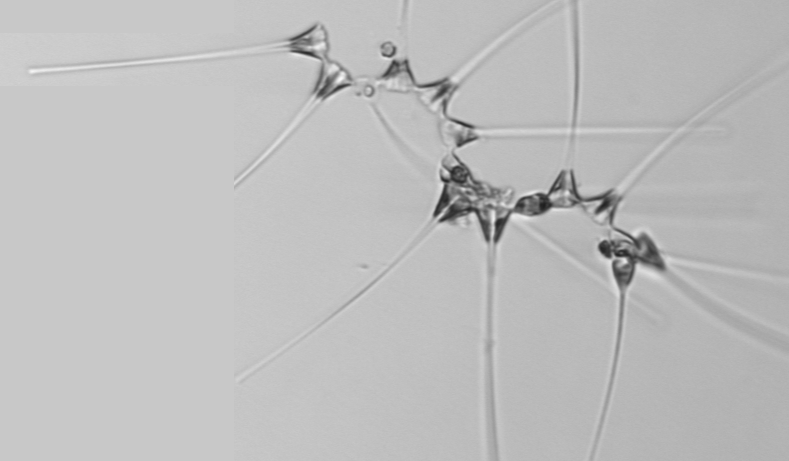
Label: Asterionellopsis_glacialis